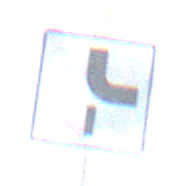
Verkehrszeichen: VerlaufVorfahrtsstrasse10
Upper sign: VorfahrtGewaehren
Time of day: Night
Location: Outdoor (Nature)
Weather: Clear
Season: NotSpecified
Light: Natural